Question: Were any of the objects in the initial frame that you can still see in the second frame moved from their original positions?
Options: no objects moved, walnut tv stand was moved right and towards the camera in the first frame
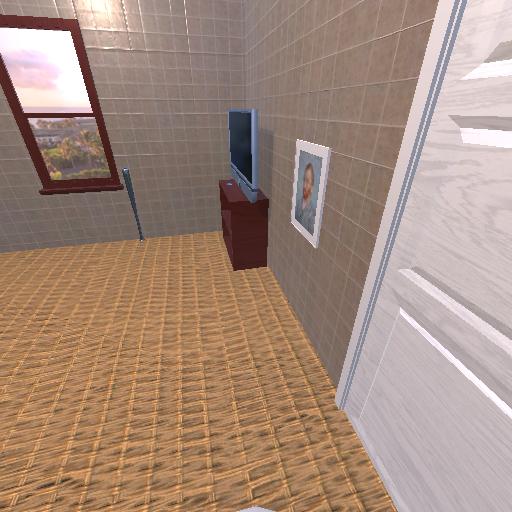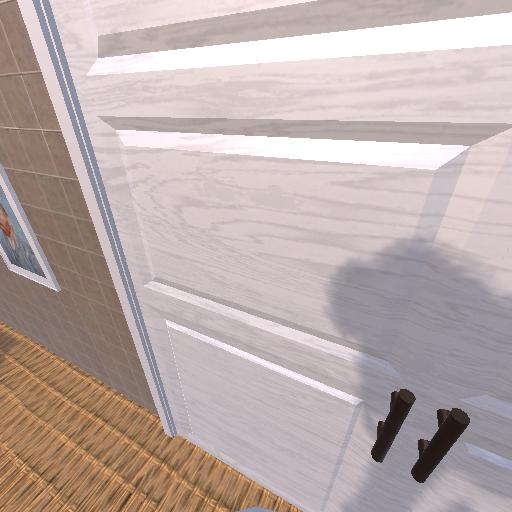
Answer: no objects moved